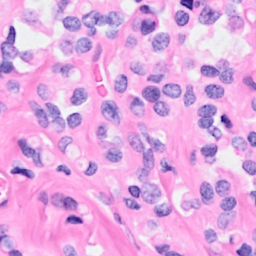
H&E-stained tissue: Breast